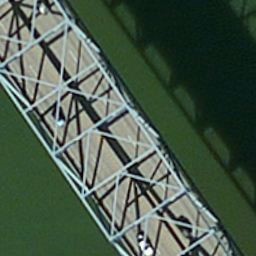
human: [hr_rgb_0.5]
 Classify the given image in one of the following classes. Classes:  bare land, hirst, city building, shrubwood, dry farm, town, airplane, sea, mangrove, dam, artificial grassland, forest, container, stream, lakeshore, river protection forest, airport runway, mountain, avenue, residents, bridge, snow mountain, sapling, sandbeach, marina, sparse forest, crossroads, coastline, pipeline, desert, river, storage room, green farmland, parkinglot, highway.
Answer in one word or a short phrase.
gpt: bridge